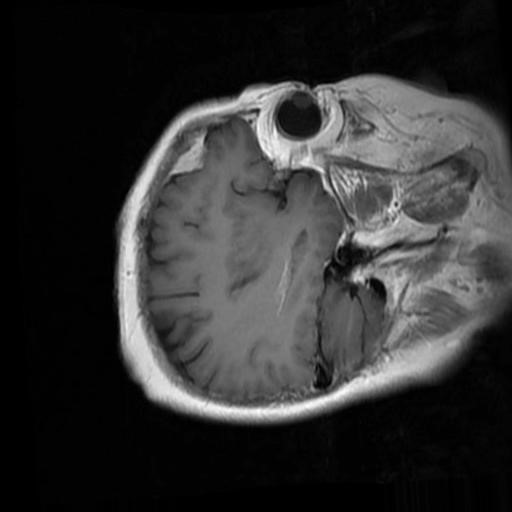
Label: brain_menin